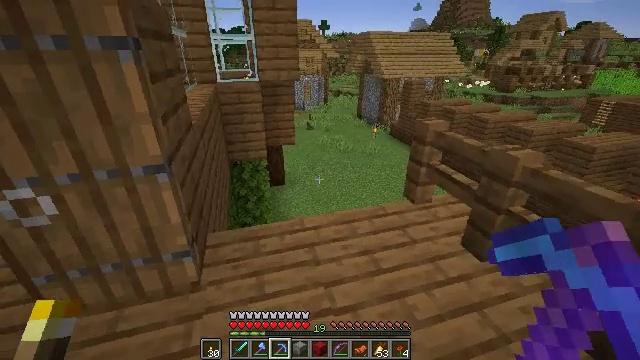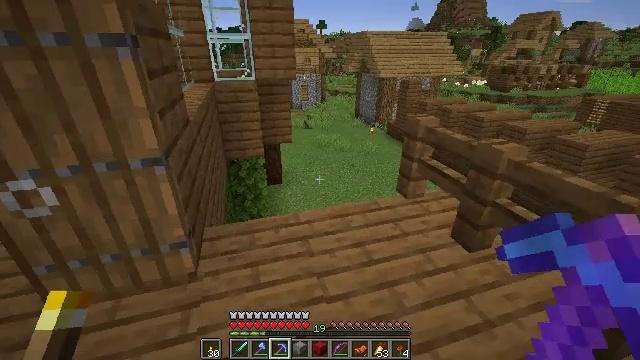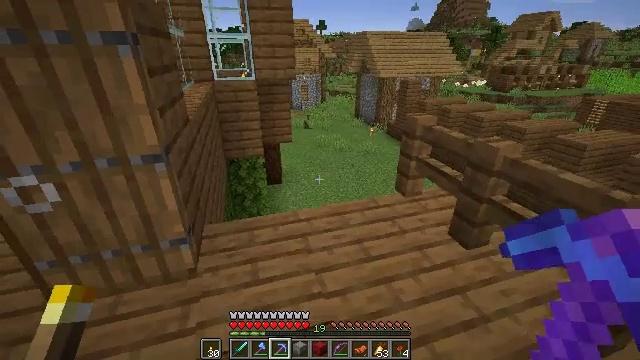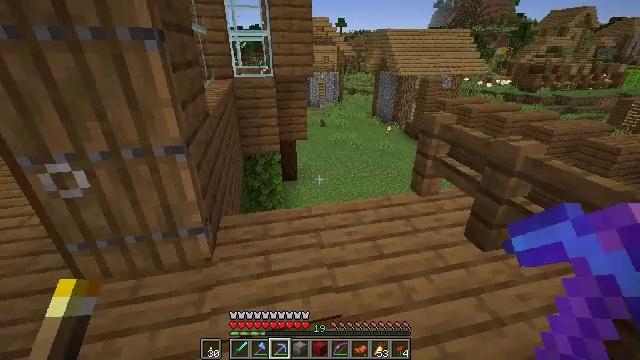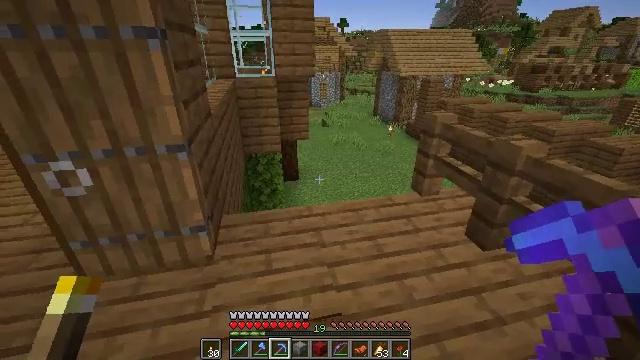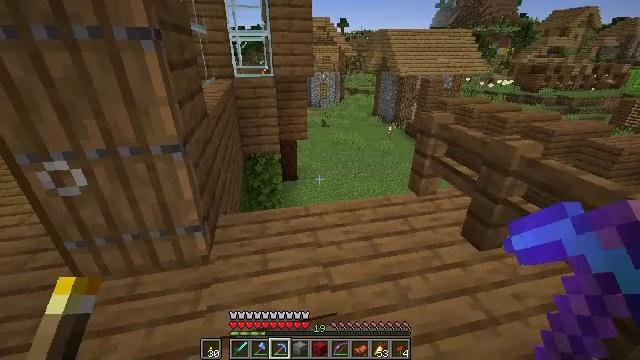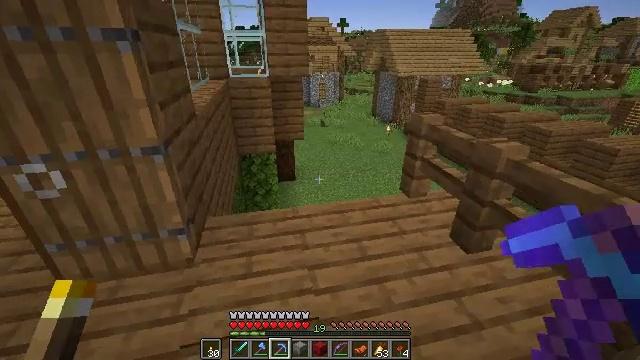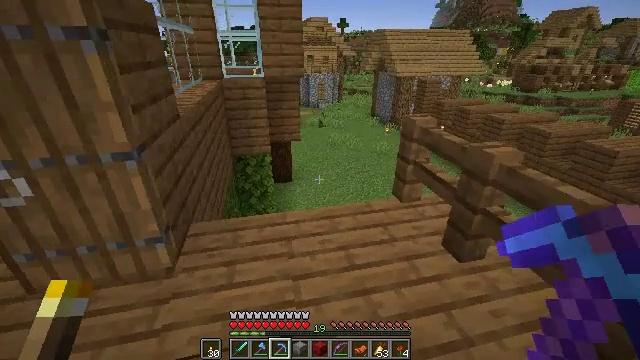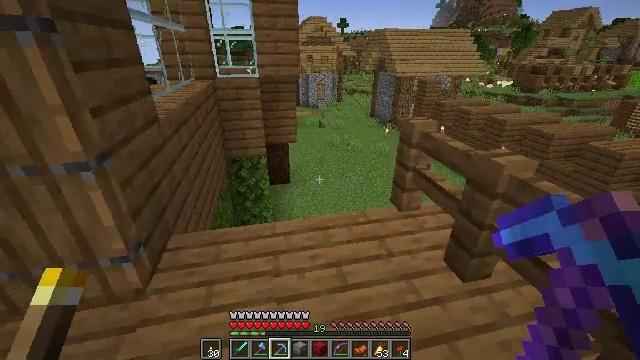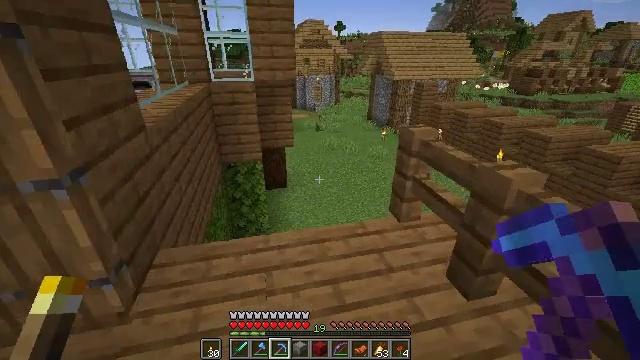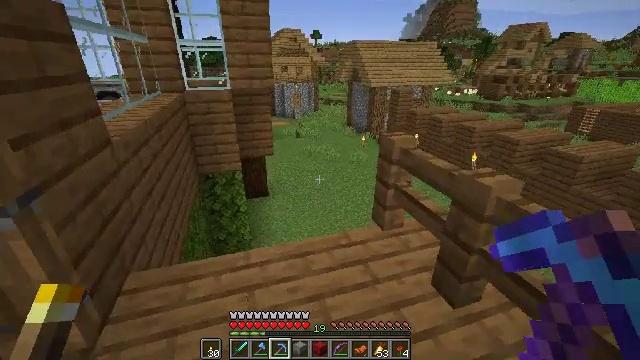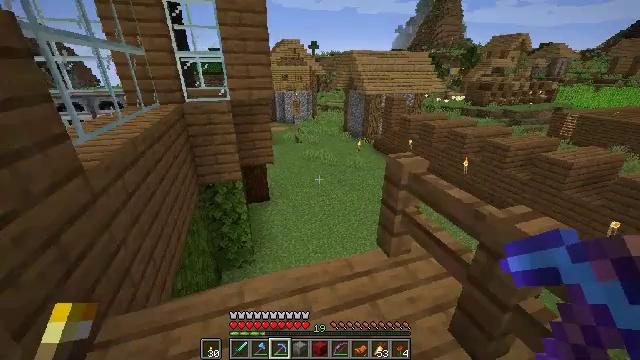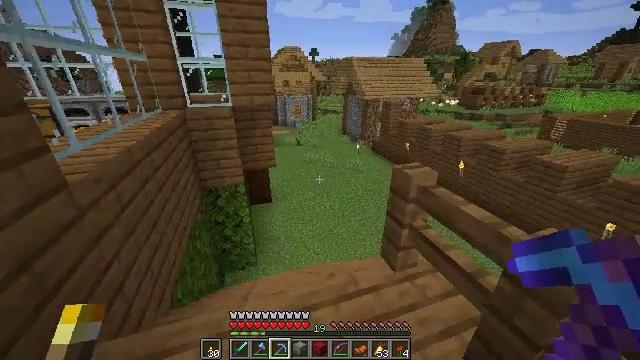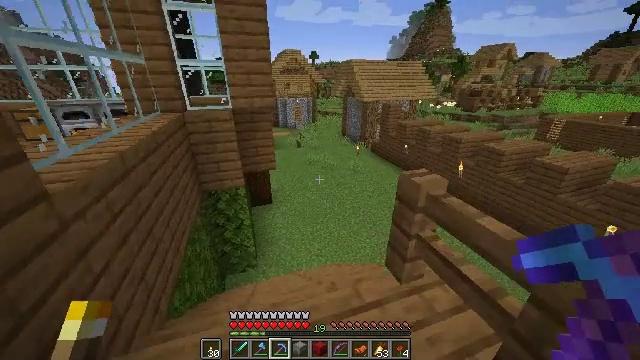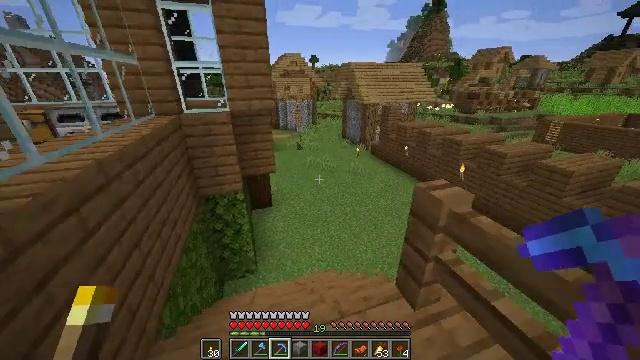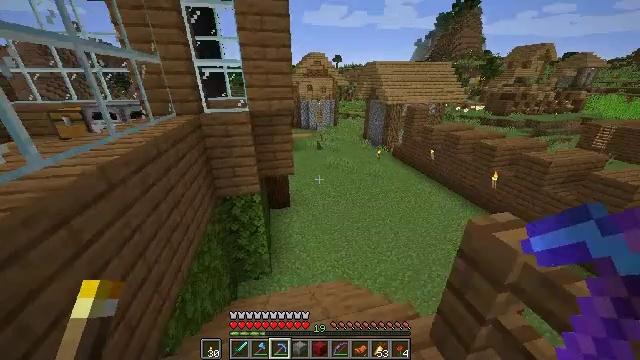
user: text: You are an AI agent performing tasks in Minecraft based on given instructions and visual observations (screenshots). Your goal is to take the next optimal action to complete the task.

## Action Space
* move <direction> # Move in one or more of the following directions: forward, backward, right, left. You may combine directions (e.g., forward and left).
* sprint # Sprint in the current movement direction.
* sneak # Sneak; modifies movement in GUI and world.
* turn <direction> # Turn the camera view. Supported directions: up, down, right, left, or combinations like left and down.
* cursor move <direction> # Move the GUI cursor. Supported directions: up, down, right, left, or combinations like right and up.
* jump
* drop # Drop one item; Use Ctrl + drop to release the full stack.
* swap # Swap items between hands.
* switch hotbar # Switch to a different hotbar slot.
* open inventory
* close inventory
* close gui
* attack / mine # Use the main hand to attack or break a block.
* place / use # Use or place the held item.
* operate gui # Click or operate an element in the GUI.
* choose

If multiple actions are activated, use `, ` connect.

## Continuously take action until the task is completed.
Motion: motion action
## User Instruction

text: Gather oak leaves by attacking.
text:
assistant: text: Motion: no_op
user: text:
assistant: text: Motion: no_op
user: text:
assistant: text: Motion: turn left
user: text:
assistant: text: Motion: no_op
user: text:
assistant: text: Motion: move right
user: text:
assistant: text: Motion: move forward and move right
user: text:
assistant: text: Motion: move forward
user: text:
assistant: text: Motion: move forward
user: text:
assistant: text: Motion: move forward
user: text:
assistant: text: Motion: move forward, sprint, turn right and up
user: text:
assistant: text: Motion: move forward, sprint
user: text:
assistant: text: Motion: move forward, sprint
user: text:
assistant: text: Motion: move forward, sprint
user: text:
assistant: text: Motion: move forward, sprint
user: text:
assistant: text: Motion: move forward, sprint, turn left
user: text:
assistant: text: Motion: move forward, sprint
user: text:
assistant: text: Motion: move forward, sprint
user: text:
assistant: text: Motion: move forward, sprint
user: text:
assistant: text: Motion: move forward, sprint
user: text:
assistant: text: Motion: move forward, sprint
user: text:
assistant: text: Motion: move forward, sprint, turn left
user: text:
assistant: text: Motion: move forward, sprint
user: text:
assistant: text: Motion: move forward, sprint, turn up
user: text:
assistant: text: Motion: move forward, sprint, turn right and up
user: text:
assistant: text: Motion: move forward, sprint, turn right and up
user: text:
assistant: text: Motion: move forward, sprint, turn right and up
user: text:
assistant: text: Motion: move forward, sprint
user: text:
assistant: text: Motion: move forward, sprint
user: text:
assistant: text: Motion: move forward, sprint, jump
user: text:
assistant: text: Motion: move forward, sprint, jump